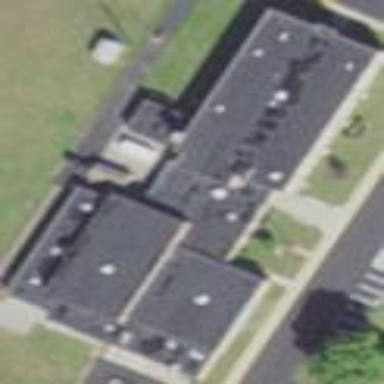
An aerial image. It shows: School building.